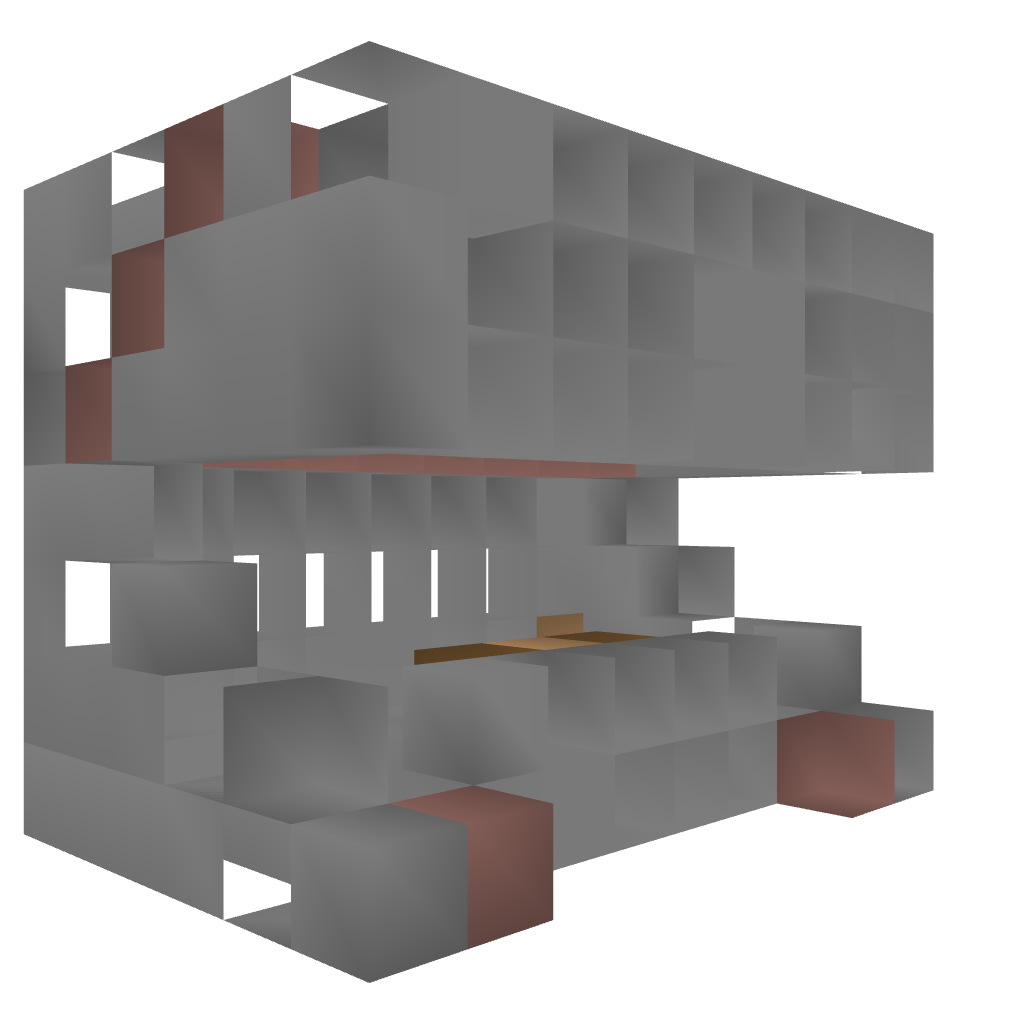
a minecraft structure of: DJ BlockBeat's Booth bad low quality